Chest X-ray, PA view. Patient: 24 years old, sex M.
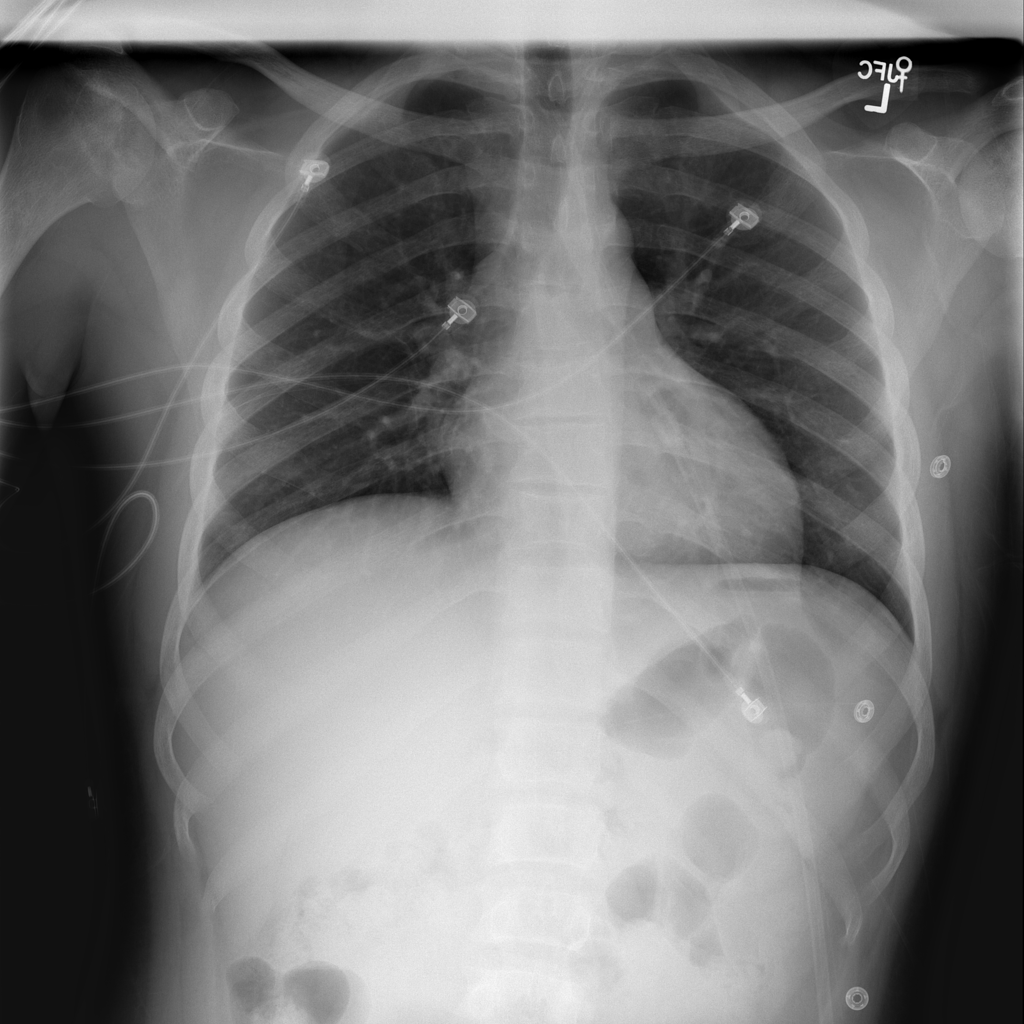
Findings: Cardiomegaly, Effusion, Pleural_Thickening